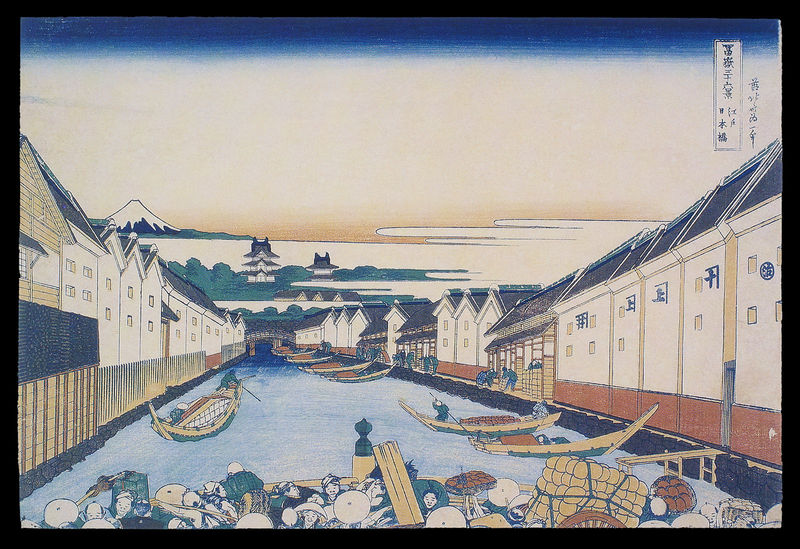
Titel: 36 Ansichten des Fuji
Künstler: Katsushika Hokusai
Institution: Honolulu, Honolulu Academy of Arts
Schlagwörter: berg, blau, himmel, meer, wasser, weiß, bäume, fluss, gelb, grün, landschaft, menschen, see, stadt, ufer, bunt, fenster, hut, hüte, zeichnung, haus, schnee, zaun, bach, ferne, häuser, kanal, personen, boot, boote, handel, ruder, farbig, holzschnitt, japan, schiff, schiffe, fassaden, gepäck, transport, fläche, gebirge, giebel, farbe, zäune, figuren, kähne, strom, querformat, steg, rudern, tiefe, japanisch, schriftzeichen, anlegen, vulkan, asien, koloriert, chinesisch, fluchtpunkt, tempel, lager, ware, häuserzeile, passagiere, gondel, waren, verladen, ballen, fuji, fujijama, shanghai, hiroshigo, jaan, warenlager